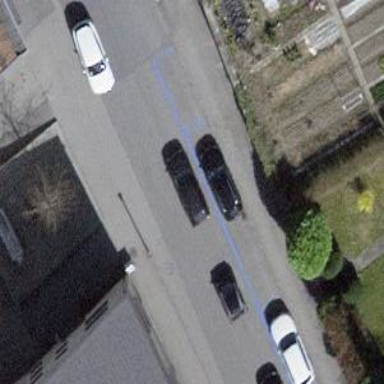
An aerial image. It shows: Parking lane with parallel orientation.